Field crop: maize
Growth stage: 2
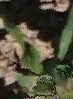
Species: maize